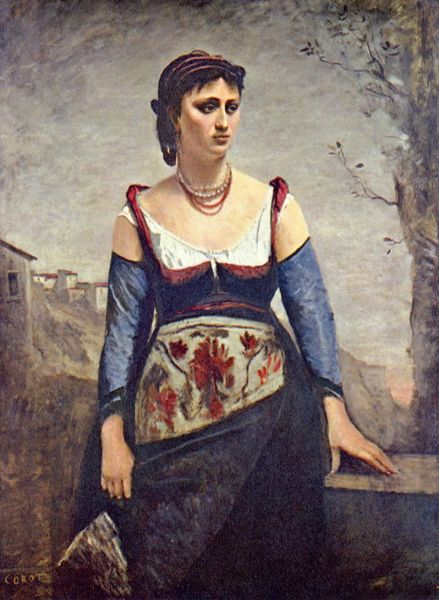
Titel: Agostina, die Italienerin
Künstler: Jean Baptiste Camille Corot
Standort: Washington (District of Columbia)
Institution: National Gallery of Art
Schlagwörter: baum, berg, blau, blätter, dunkel, gemälde, hand, himmel, kopf, laub, weiß, wolken, bäume, landschaft, stadt, äste, ausschnitt, blume, blumen, braun, brust, bunt, busen, fenster, frau, frisur, grau, hintergrund, kleid, kreide, licht, mund, nase, schmuck, schwarz, blick, blüten, dame, gebäude, haus, rot, haube, malerei, muster, ornament, rock, alt, hemd, arm, arme, augen, bluse, gesicht, mensch, stein, trauer, ärmel, bild, bildnis, hände, portrait, porträt, signatur, öl, ast, baumstamm, häuser, hügel, brüstung, pastos, gewand, haare, stickerei, haarreif, lippen, perlen, schulter, schultern, seide, traurig, anhöhe, balkon, bäumchen, kopfbedeckung, schürze, spanien, taille, italien, süden, haltung, mieder, zöpfe, bäuerin, hang, kette, dorf, mauer, bank, weiblich, zopf, floral, perlenkette, halskette, abendrot, gestützt, unterrock, blumenmuster, halt, ketten, haarkranz, tasche, tracht, handtasche, sehnsucht, griechisch, siedlung, träger, dekolte, bäum, corot, schürtze, collier, blaum, halsketten, ausscnitt, lette, frisur haare